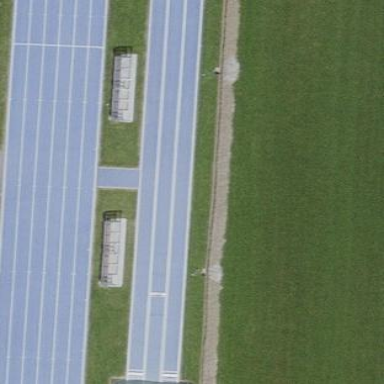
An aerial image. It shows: Athletic track located in leisure land area.